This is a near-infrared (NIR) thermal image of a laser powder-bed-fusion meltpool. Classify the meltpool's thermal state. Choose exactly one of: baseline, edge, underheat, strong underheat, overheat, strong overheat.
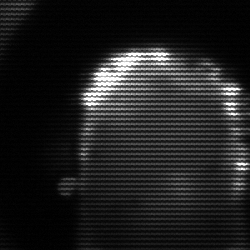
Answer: baseline